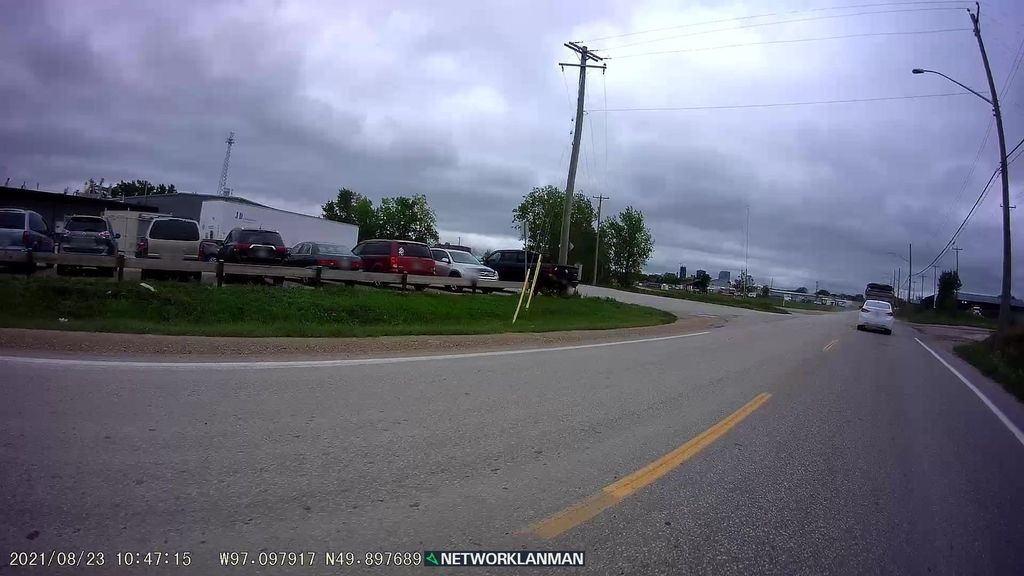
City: winnipeg